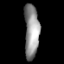
Tissue: lung
Cell type: Epithelial cells
Senescence score: 0.2027
Nuclear area (px): 774
Mean DAPI intensity: 147.512